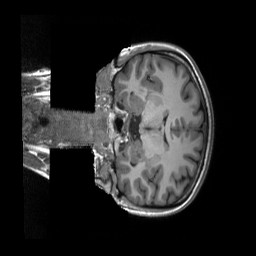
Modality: T1w
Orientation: coronal
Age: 28
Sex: female
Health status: healthy
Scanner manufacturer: siemens
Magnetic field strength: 3 T
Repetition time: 2.3 s
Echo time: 0.00229 s